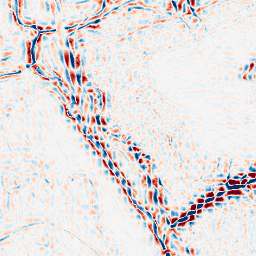
Category: wavelet
Decomposition family: wavelet_dwt
Decomposition parameters: wavelet: coif2
level: 3
Upsampling method: sinc_hamming
Upsampling parameters: scale: 2
kernel_size: 8
Upsampling scale: 2